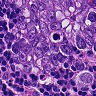
Metastatic tissue present: yes